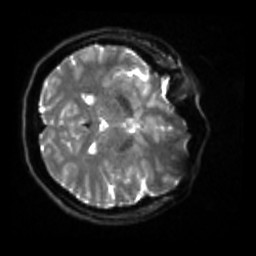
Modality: sbref
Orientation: axial
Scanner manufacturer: siemens
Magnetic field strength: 3 T
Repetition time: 4 s
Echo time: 0.0594 s